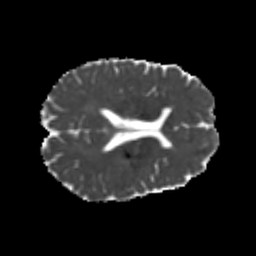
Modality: MD
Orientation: axial
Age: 22
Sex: male
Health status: healthy
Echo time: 0.074 s